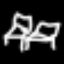
Label: square